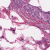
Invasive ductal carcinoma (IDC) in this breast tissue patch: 1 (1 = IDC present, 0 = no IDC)